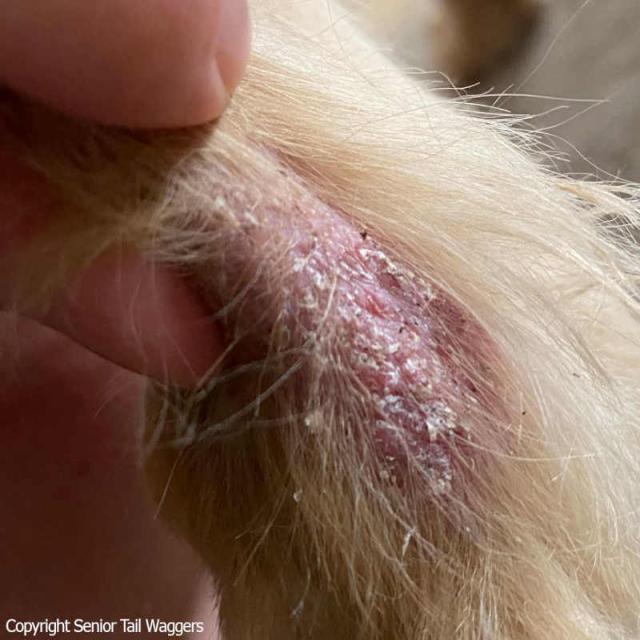
Canine fungal skin infection — characterized by alopecia, scaling, crusting, and circular lesions. Common agents include Malassezia and Candida species.